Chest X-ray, PA view. Patient: 65 years old, sex M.
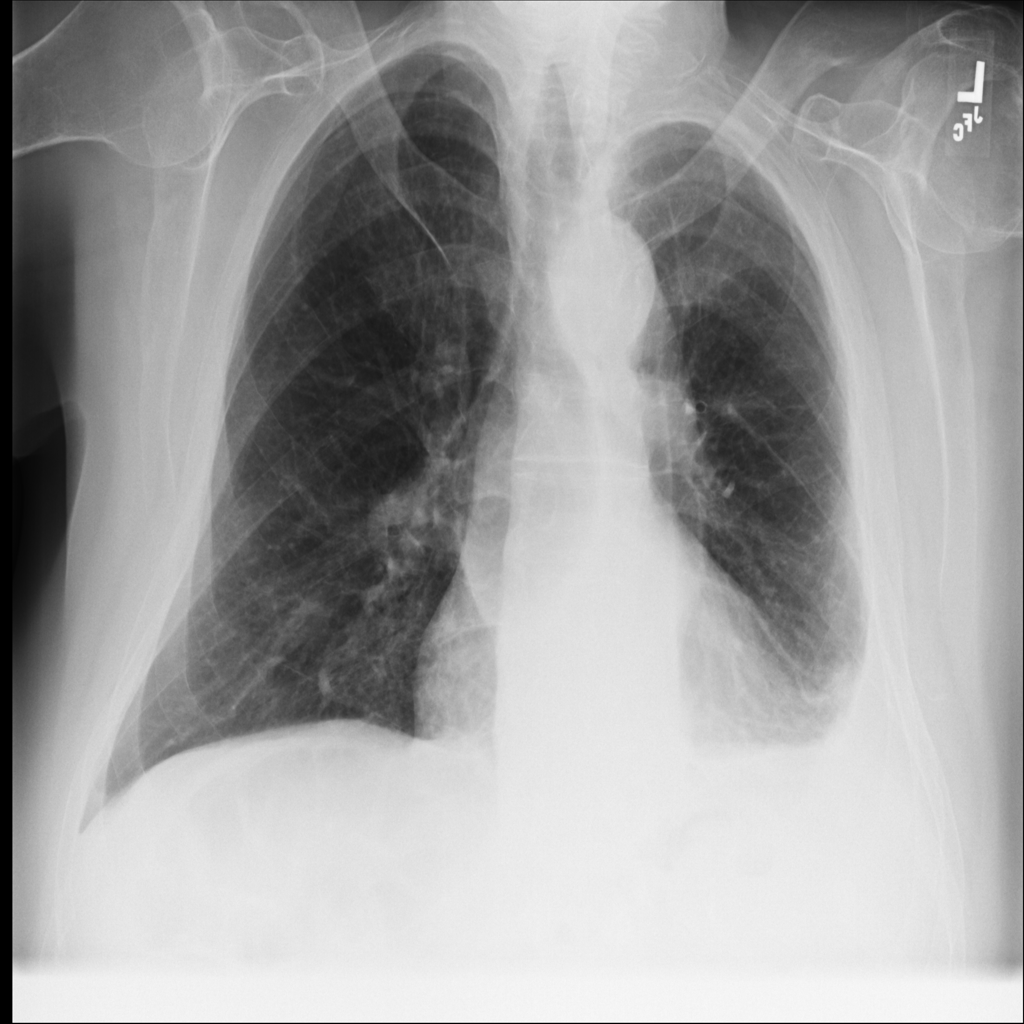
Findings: Infiltration